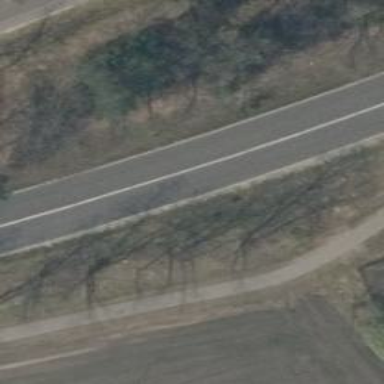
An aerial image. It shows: Asphalt road designated as trunk highway.